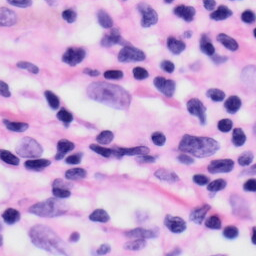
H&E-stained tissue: Skin